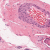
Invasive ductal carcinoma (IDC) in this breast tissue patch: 0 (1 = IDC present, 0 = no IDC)